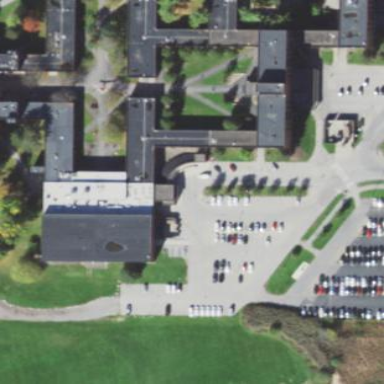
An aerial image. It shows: View of university building.